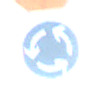
Verkehrszeichen: Kreisverkehr
Zusatzzeichen oben: Stop
Umgebung: Outdoor, Nature
Tageszeit: SunriseSunset
Wetter: PartlyCloudy
Licht: Natural
Jahreszeit: NotSpecified
Kontrast: HighContrast